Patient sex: M
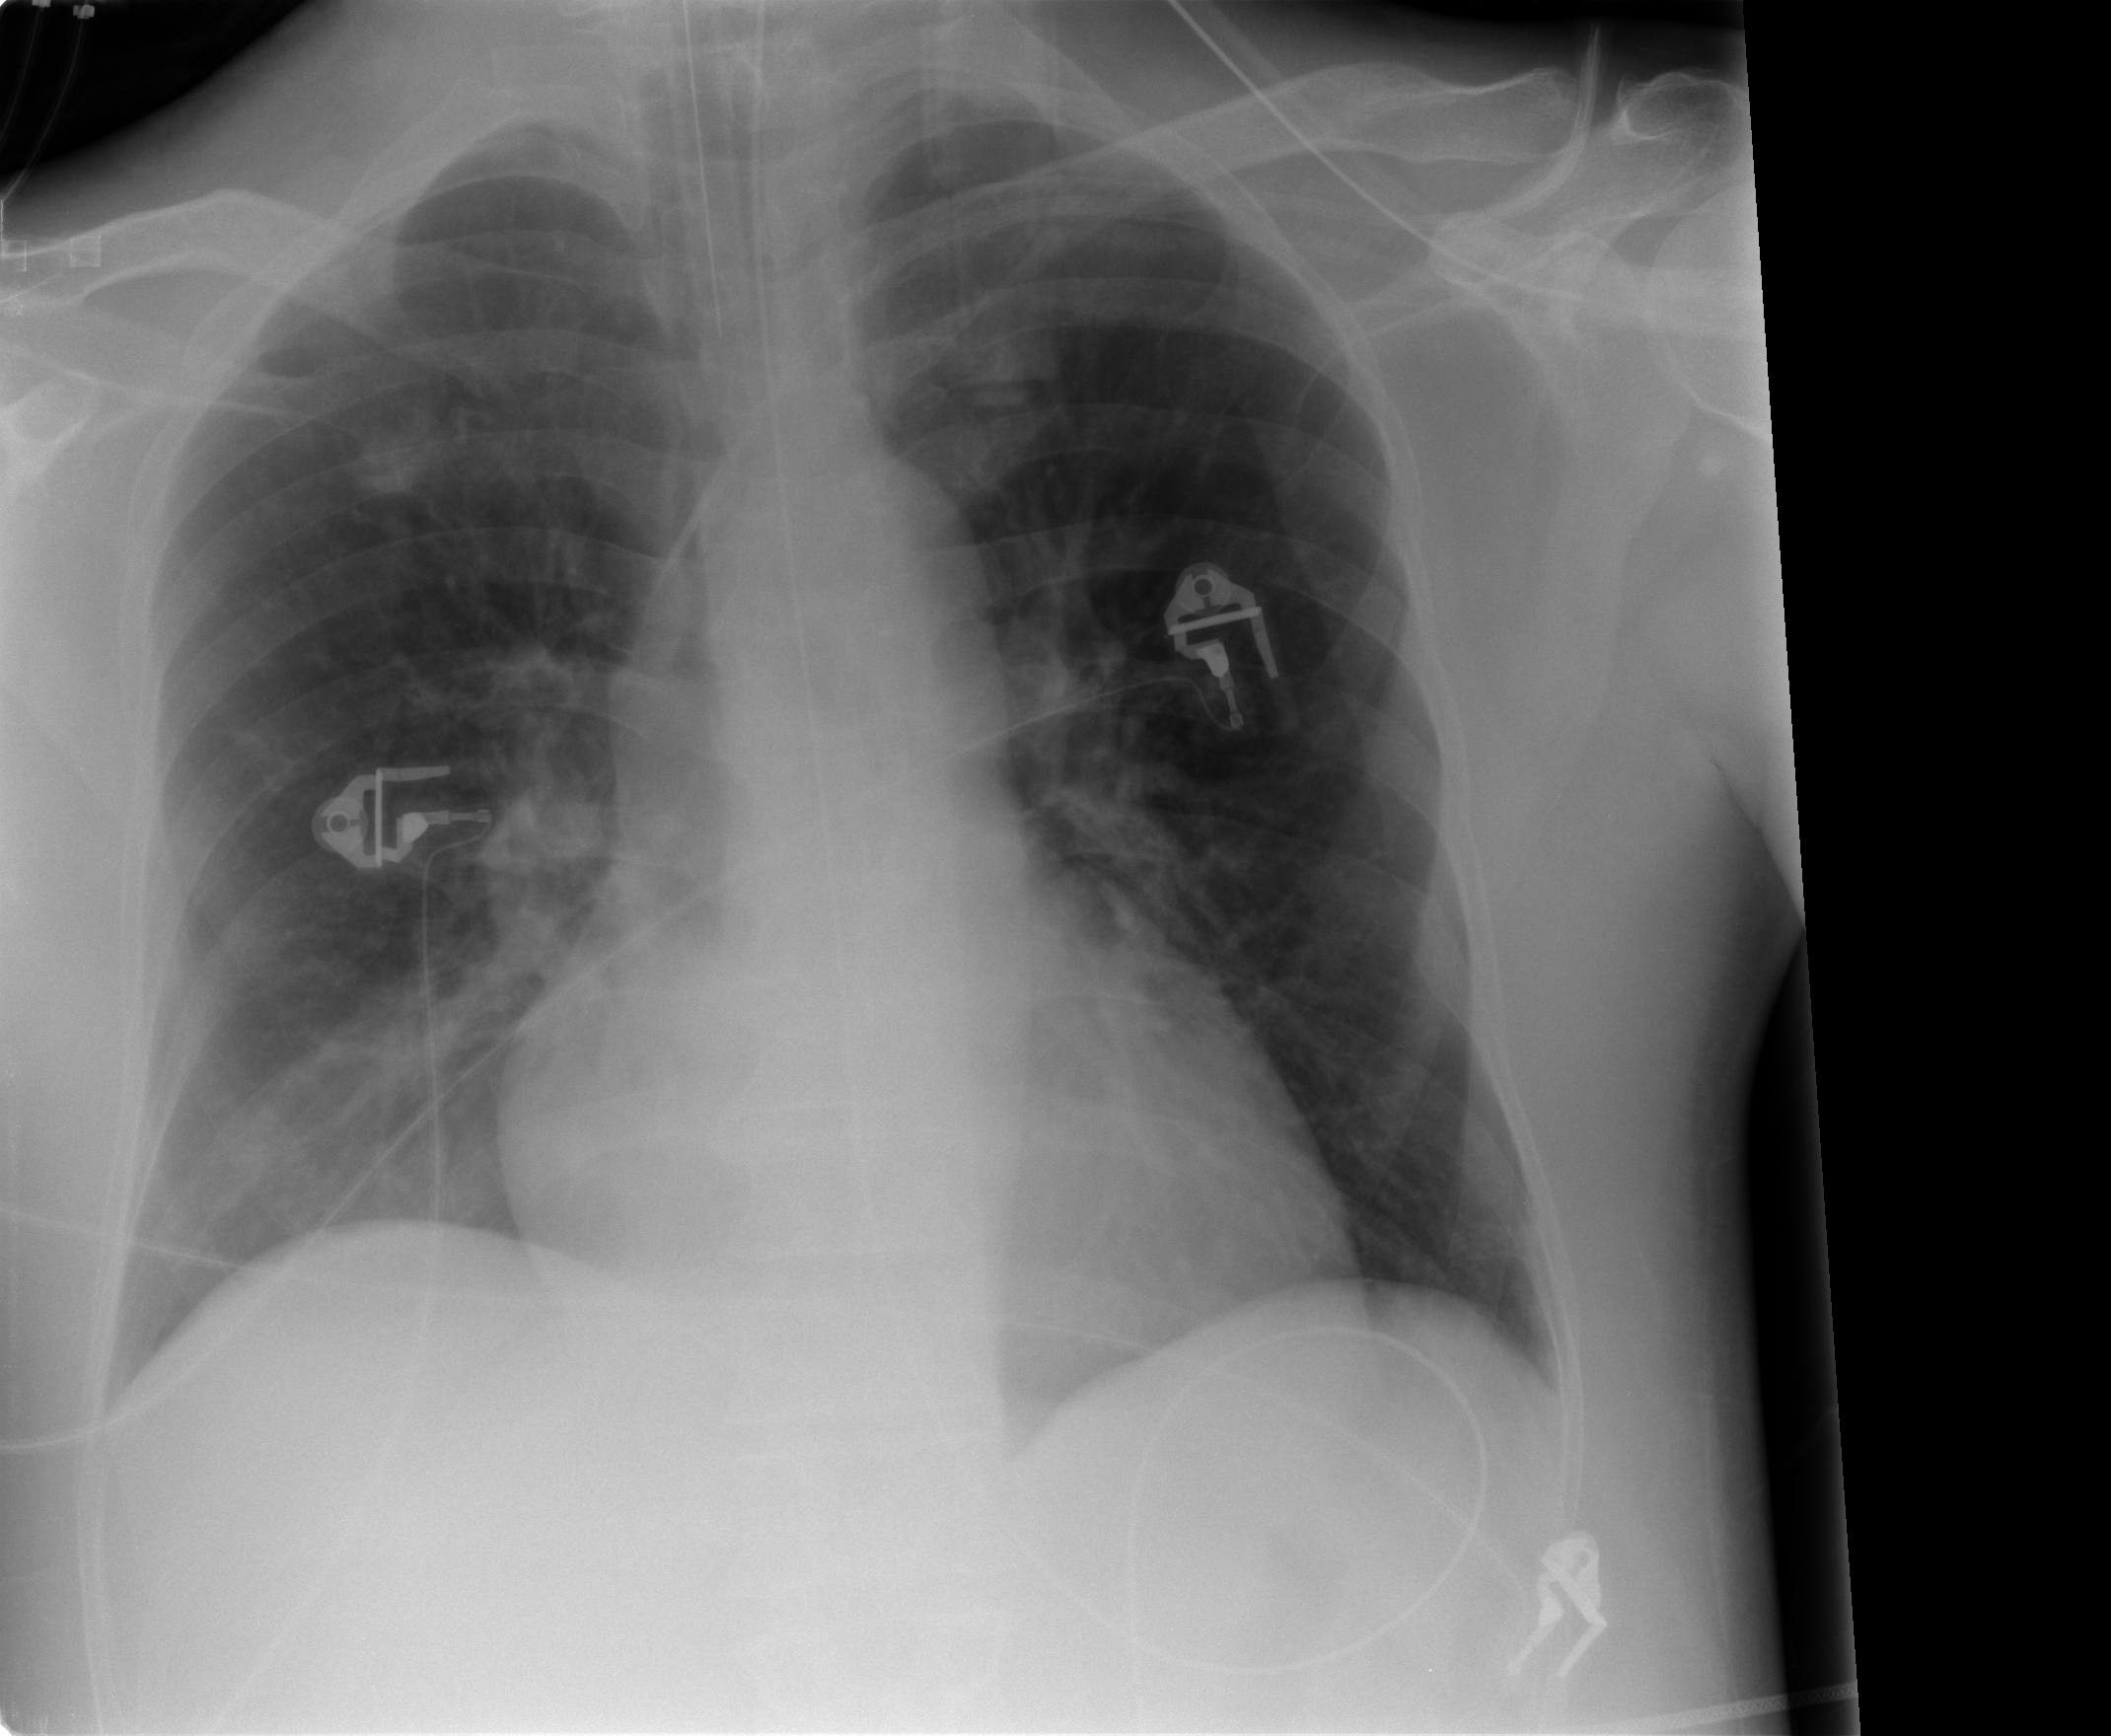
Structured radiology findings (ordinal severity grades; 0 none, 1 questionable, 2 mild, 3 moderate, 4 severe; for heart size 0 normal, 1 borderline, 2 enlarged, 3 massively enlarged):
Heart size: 1
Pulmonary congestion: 2
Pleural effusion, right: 0
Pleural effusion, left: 0
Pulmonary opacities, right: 2
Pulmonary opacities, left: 0
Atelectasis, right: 2
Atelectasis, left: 0